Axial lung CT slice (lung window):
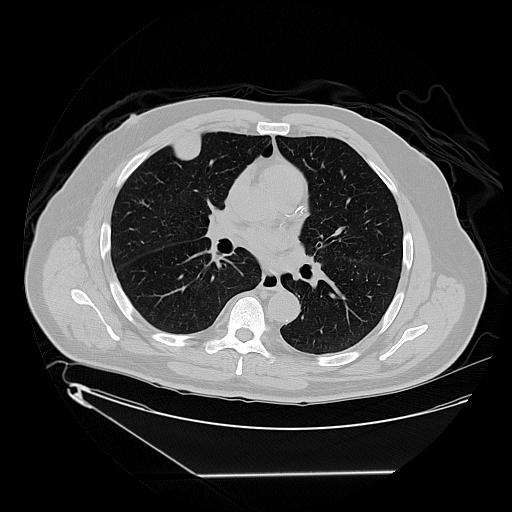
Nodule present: yes
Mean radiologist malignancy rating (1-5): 3